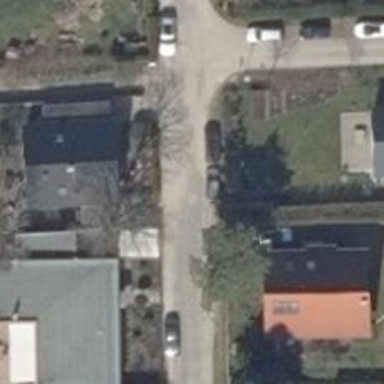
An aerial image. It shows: Driveway.